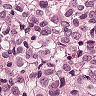
Metastatic tissue present: yes